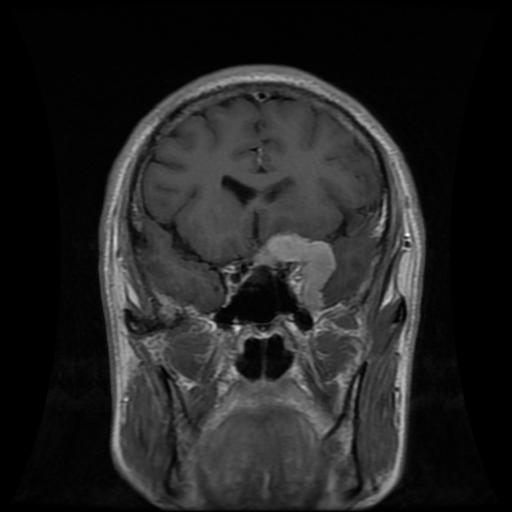
Label: meningioma